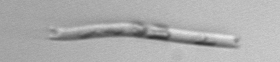
Label: Eucampia_morphytype1